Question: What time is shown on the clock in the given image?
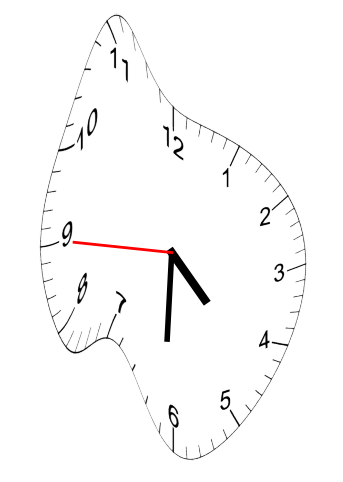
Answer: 04:30:45